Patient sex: M
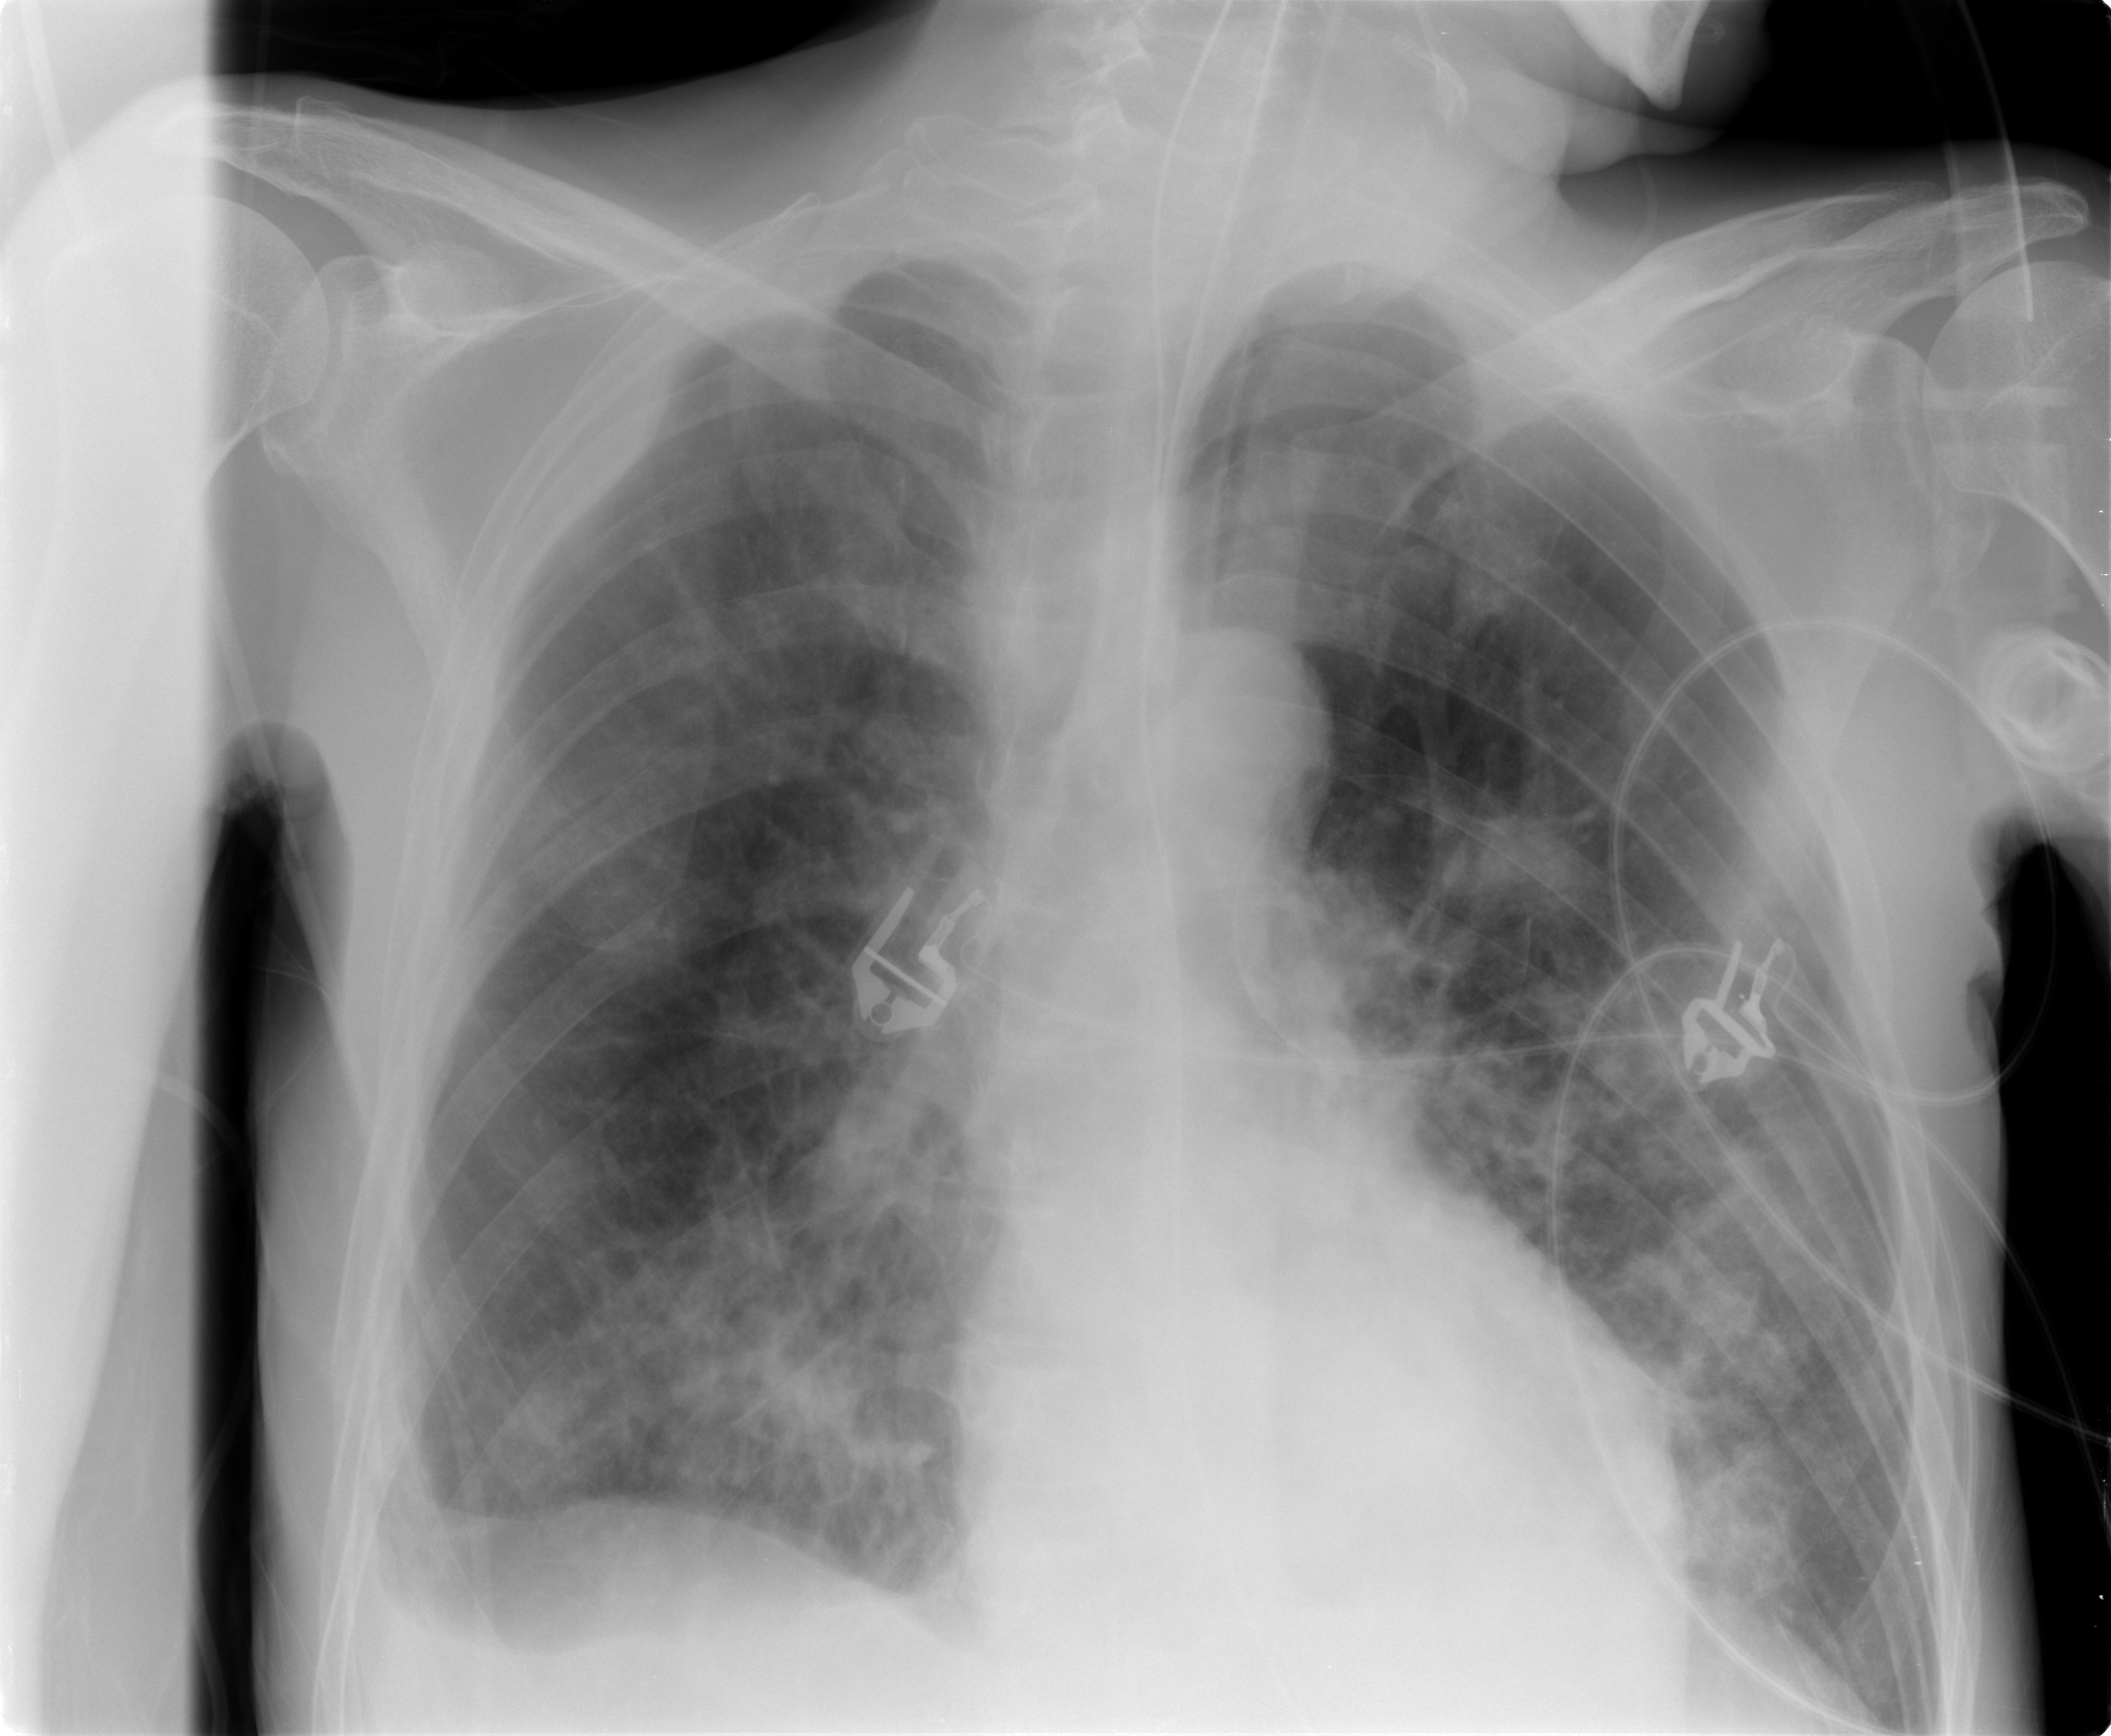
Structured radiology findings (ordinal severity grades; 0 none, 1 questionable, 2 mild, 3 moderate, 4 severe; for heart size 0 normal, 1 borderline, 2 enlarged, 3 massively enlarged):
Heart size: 0
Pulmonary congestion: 2
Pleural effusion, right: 2
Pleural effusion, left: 0
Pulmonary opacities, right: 2
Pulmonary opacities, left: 2
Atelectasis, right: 2
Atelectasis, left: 2